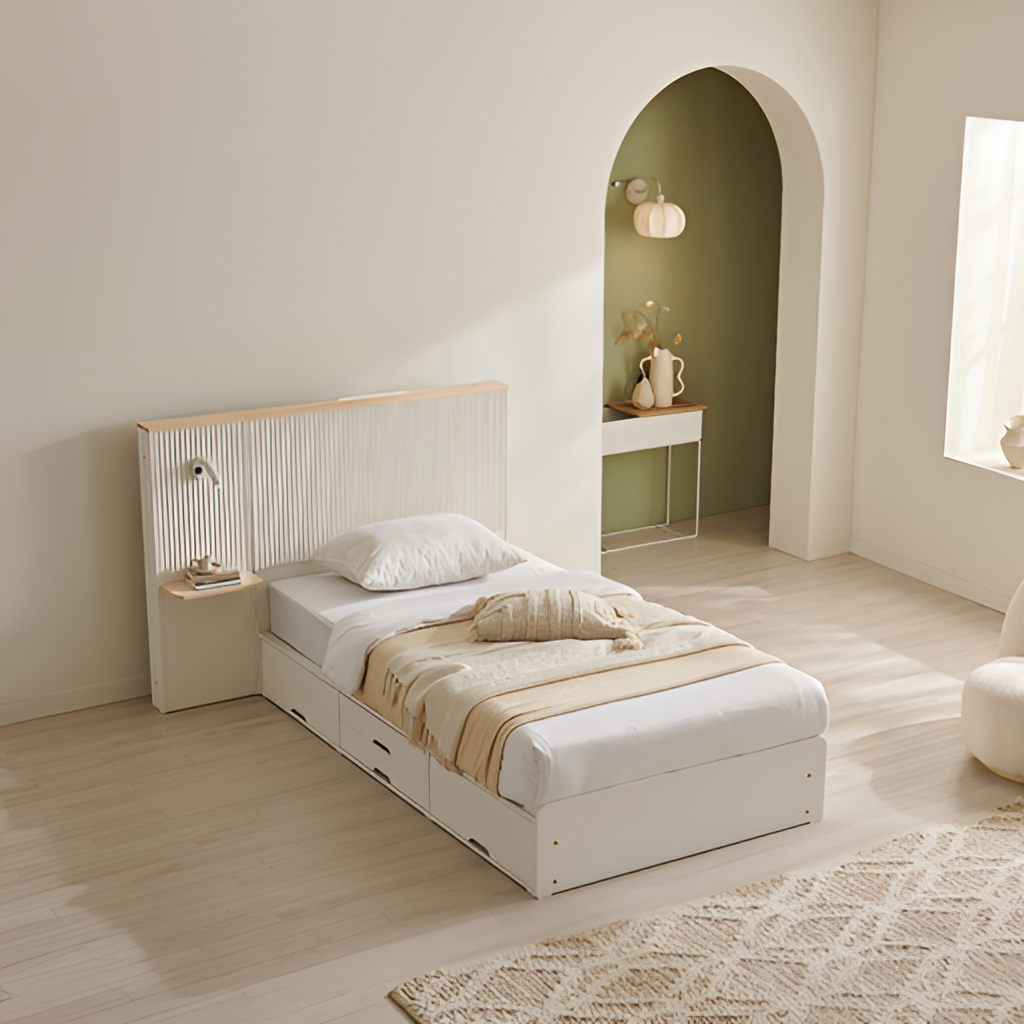
bedroom, wood bed, beige paint wallpaper, with solid pattern, beige wood flooring, with plank pattern, Scandinavian